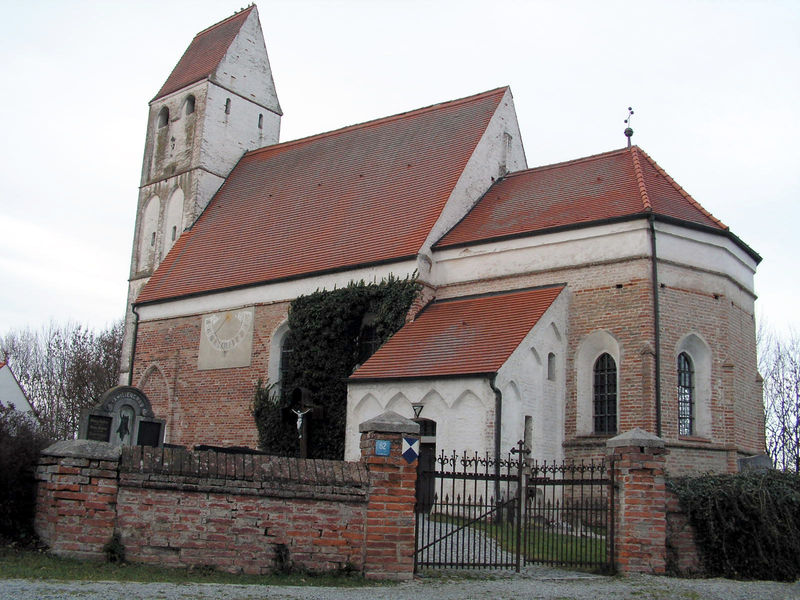
Titel: Pfarrkirche St. Johannes in Landau an der Isar
Standort: Landau an der Isar, Pfarrkirche St. Johannes (EU - D - Bayern)
Schlagwörter: himmel, rot, zaun, kirche, turm, ranken, giebel, tor, foto, kreuz, denkmal, friedhof, ziegelsteine, gotisch, spitzbogen, spitzbögen, jesus, mittelalter, backsteine, kirchhof, sonnenuhr